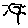
Label: sun